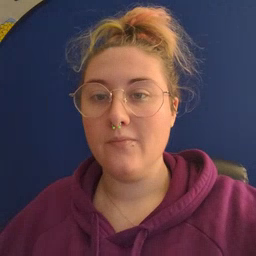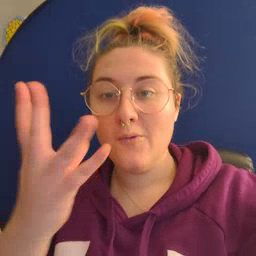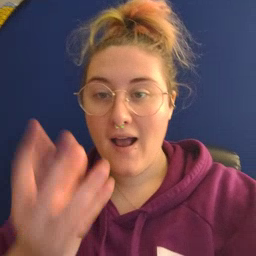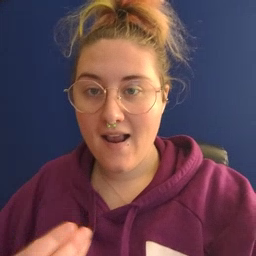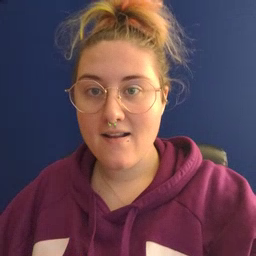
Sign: wet